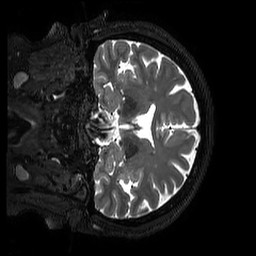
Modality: T2w
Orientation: coronal
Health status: ill
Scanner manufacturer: philips
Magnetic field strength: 3 T
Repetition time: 2.5 s
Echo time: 0.331 s